Question: I am trying to install Android SDK Tool(Revision 20) . However, as shown in attachments, it always fails after reaching 59%.
I have already updated my ADT plugin to 20.0.3 as mentioned <URL>

It then finishes with this error :-
'''
Downloading Android SDK Tools, revision 20
Download finished with wrong size. Expected 90245472 bytes, got 54106132 bytes.
'''
Also, I wish to know if there is some bug in this version, how can I switch back to my older SDK tool version.
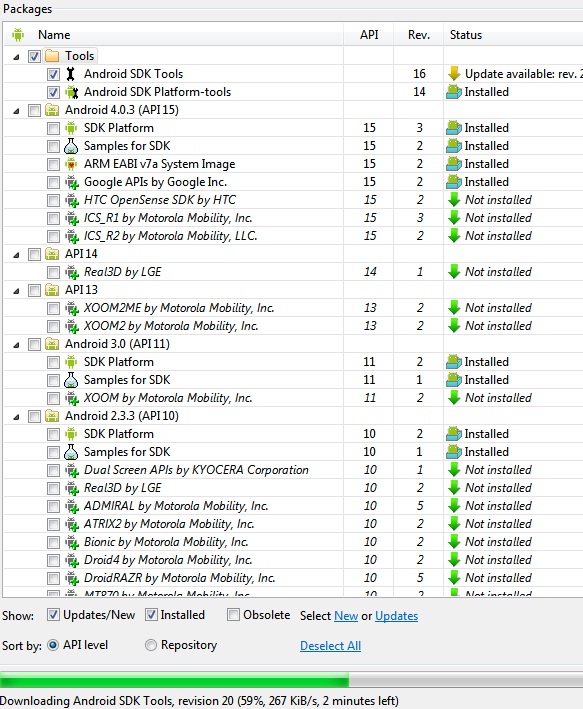
Answer: This problem occurs mostly due to slower internet connection.
You can do this as a workaround
- Download Android SDK Tools Rev. 20 (Which is the latest one) from <URL>- Copy it to 'C:\Program Files\Androidndroid-sdk emp' then try to install the package from Android SDK Manager. That way, it won't download the file as it is already there in the temp folder. It would just extract and install it.
Hope that helps!